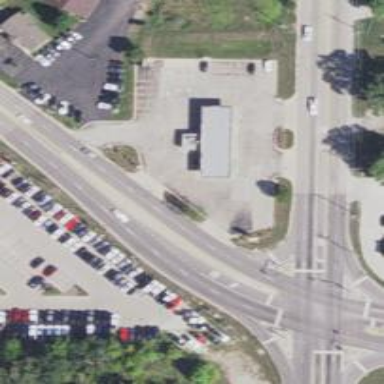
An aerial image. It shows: Convenience shop.